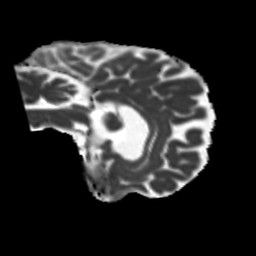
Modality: MD
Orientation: sagittal
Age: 64
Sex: female
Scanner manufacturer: siemens
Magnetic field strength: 3 T
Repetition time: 5.25 s
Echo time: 0.08 s